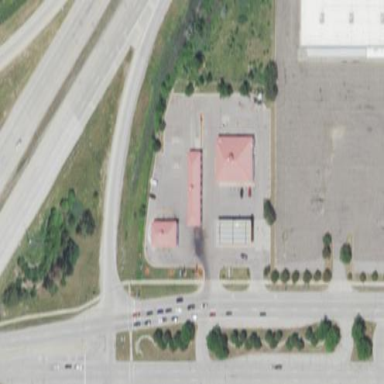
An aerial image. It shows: Fuel station.